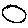
Label: moon